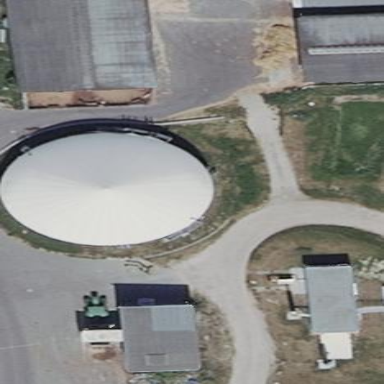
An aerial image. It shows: Building with storage tank.